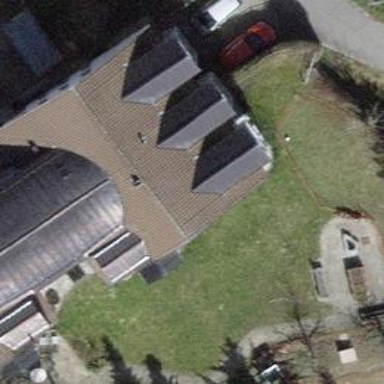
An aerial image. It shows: Building with gabled roof oriented across. The roof is brown in color.